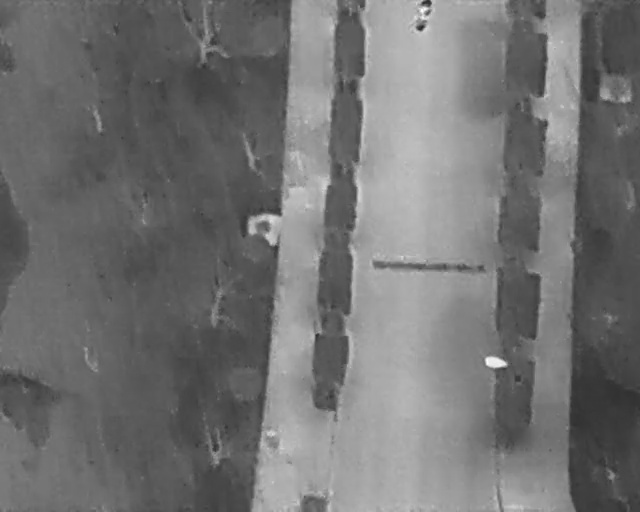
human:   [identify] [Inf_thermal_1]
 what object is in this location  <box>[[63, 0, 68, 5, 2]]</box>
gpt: <ref>1 large bicycle at the top</ref>